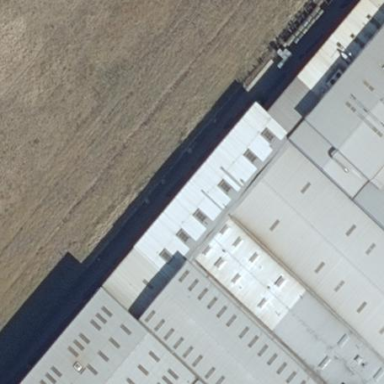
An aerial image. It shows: Industrial building.